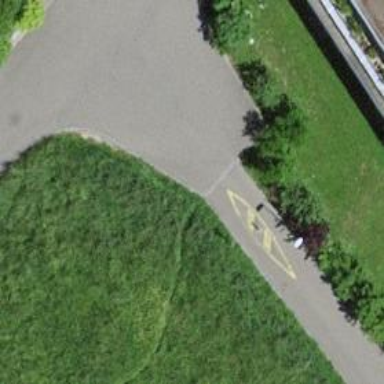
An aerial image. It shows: Bollard.